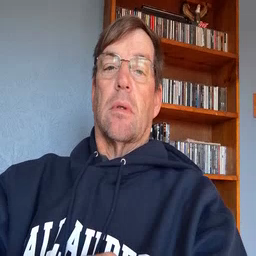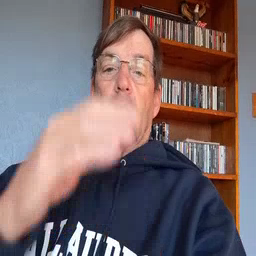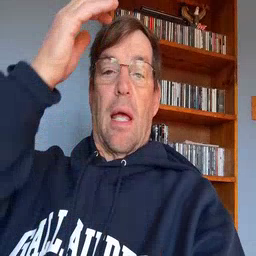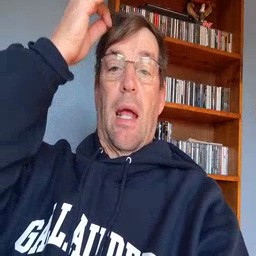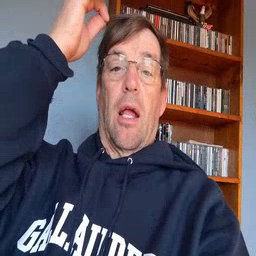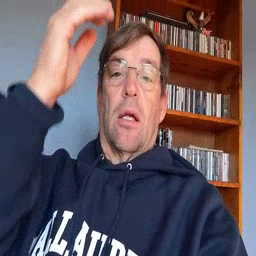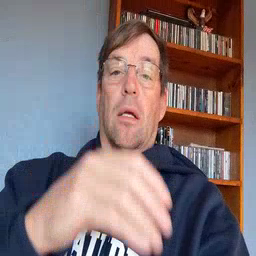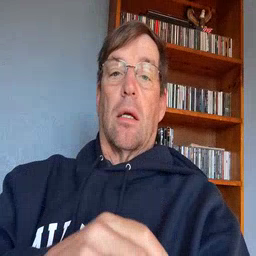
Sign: hair